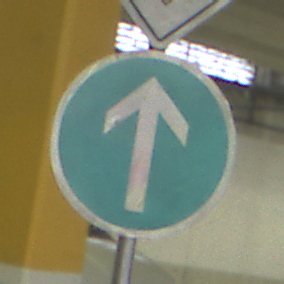
Verkehrszeichen: VorgeschriebeneFahrtrichtungGeradeaus
Zusatzzeichen oben: Vorfahrtsstrasse
Umgebung: Indoor, Special
Tageszeit: NotSpecified
Wetter: NotSpecified
Licht: Artificial
Jahreszeit: NotSpecified
Kontrast: HighContrast